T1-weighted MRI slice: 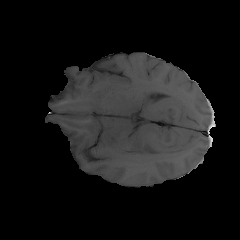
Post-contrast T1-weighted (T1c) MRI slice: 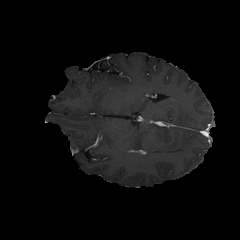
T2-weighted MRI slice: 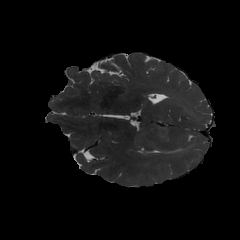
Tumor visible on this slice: yes